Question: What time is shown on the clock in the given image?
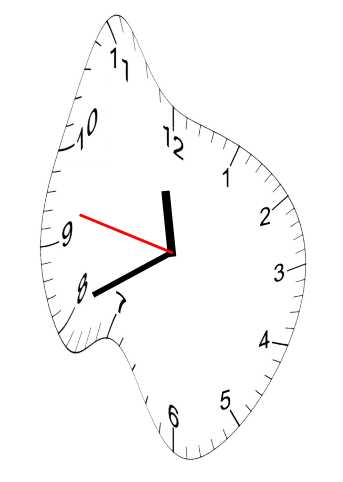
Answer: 11:40:47